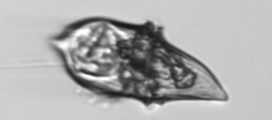
Label: Gyrodinium